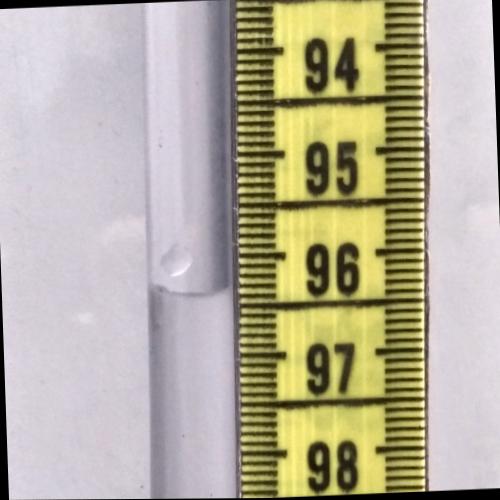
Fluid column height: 96.4 cm